Question: I have an app that uses MKMapView to display a map. I also have a UITableView in which it displays a small snippet image of the map to the left of each rows. It looks something like this:

I want to be able to generate that image to the left from my MKMapView. The size is 40x40. I know the given latitude and longitude as the center of a particular location where I want to get the image. How do I do this?
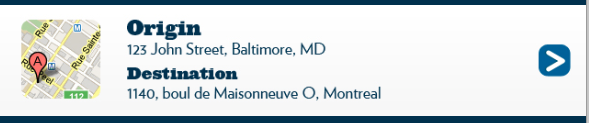
Answer: To get a snapshot of a view:
'''
-(UIImage *)pictureForView:(UIView*)view
{
UIGraphicsBeginImageContext(view.frame.size);
CGContextRef ctx = UIGraphicsGetCurrentContext();
[view.layer renderInContext:ctx];
UIImage *image = UIGraphicsGetImageFromCurrentImageContext();
UIGraphicsEndImageContext();
return image;
}
'''
That's for the whole view - you'll need to carve the piece you need out of it. Or maybe just center the map view on the location you need and do the maximum zoom. Then the picture of the whole view, when resized to a thumbnail size, might be just good enough.
To crop the map image to the desired location:
'''
UIImage* mapImage = [self pictureForView:self.mapView];
MKCoordinateRegion mapRegion = self.mapView.region;
//pointOfInterest is assumed to be on the map view, e.g. get the coordinate of the pin
CLLocationCoordinate2D pointOfInterest = ????;
double mapLatFrom = mapRegion.center.latitude - mapRegion.span.latitudeDelta/2;
double mapLonFrom = mapRegion.center.longitude - mapRegion.span.longitudeDelta/2;
double cropX = ((pointOfInterest.latitude - mapLatFrom)/mapRegion.span.latitudeDelta)*mapView.frame.size.width - self.imageView.frame.size.width /2;
double cropY = ((pointOfInterest.longitude - mapLonFrom)/mapRegion.span.longitudeDelta)*mapView.frame.size.height - self.imageView.frame.size.height /2;
CGRect cropRect = CGRectMake(cropX, cropY, self.imageView.frame.size.width, self.imageView.frame.size.height);
CGImageRef imageRef = CGImageCreateWithImageInRect([mapImage CGImage], cropRect);
self.imageView.image = [UIImage imageWithCGImage:imageRef];
CGImageRelease(imageRef);
'''